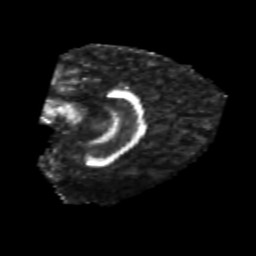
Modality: FA
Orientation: sagittal
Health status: healthy
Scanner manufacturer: philips
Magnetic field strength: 3 T
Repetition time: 6.964 s
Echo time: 0.092 s